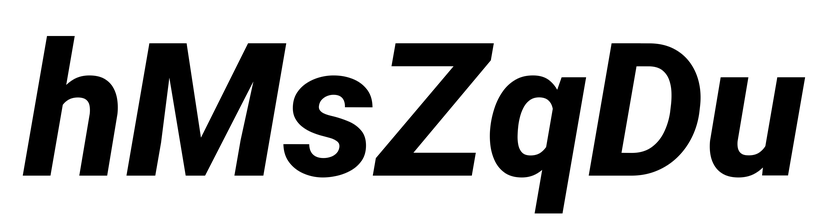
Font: Roboto-Italic_ExtraBold_Italic